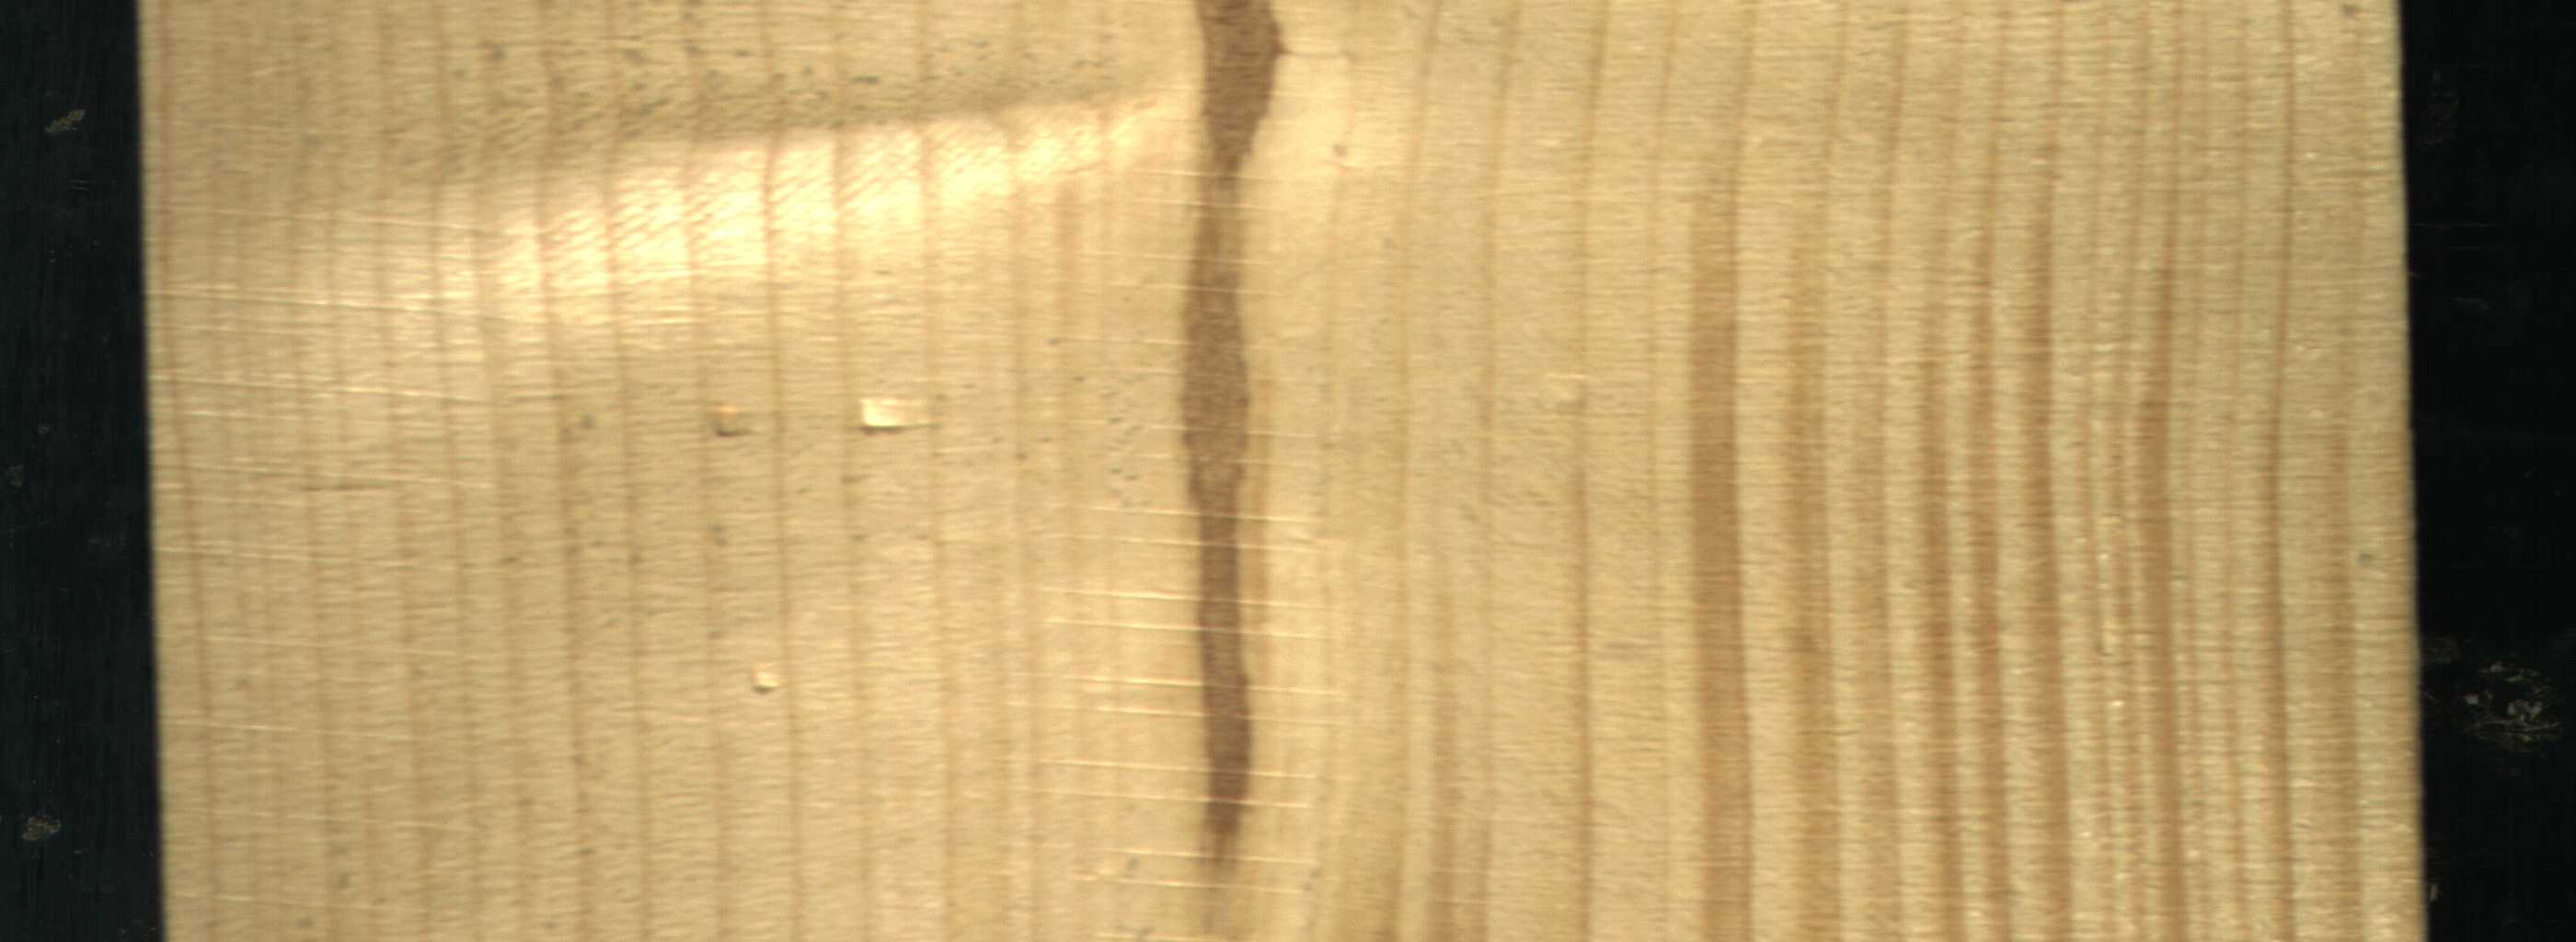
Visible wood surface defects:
Marrow